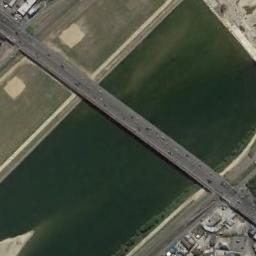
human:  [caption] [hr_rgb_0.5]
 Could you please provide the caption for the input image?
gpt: A bridge is over the river between the bare land .

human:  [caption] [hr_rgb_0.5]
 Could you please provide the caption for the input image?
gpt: A bridge built on a dark green river and the lawn on one side of the river, And some buildings on the other side of the river .

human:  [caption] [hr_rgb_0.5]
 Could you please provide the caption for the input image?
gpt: A bridge connects the land on both sides of the turquoise river  There are many cars on the bridge and there are many buildings on the land .

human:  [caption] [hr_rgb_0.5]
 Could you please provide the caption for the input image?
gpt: The water under this bridge is dark green .

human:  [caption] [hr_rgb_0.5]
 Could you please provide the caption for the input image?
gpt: There are many cars on the bridge .